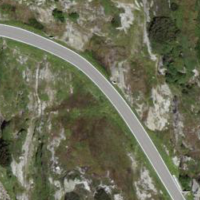
EUNIS habitat code: 31
Species observed at this site:
Prunella modularis
Gentiana verna
Crocus vernus